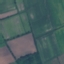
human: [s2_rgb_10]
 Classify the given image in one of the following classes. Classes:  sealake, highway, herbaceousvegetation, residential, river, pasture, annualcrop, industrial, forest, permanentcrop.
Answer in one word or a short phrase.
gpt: AnnualCrop